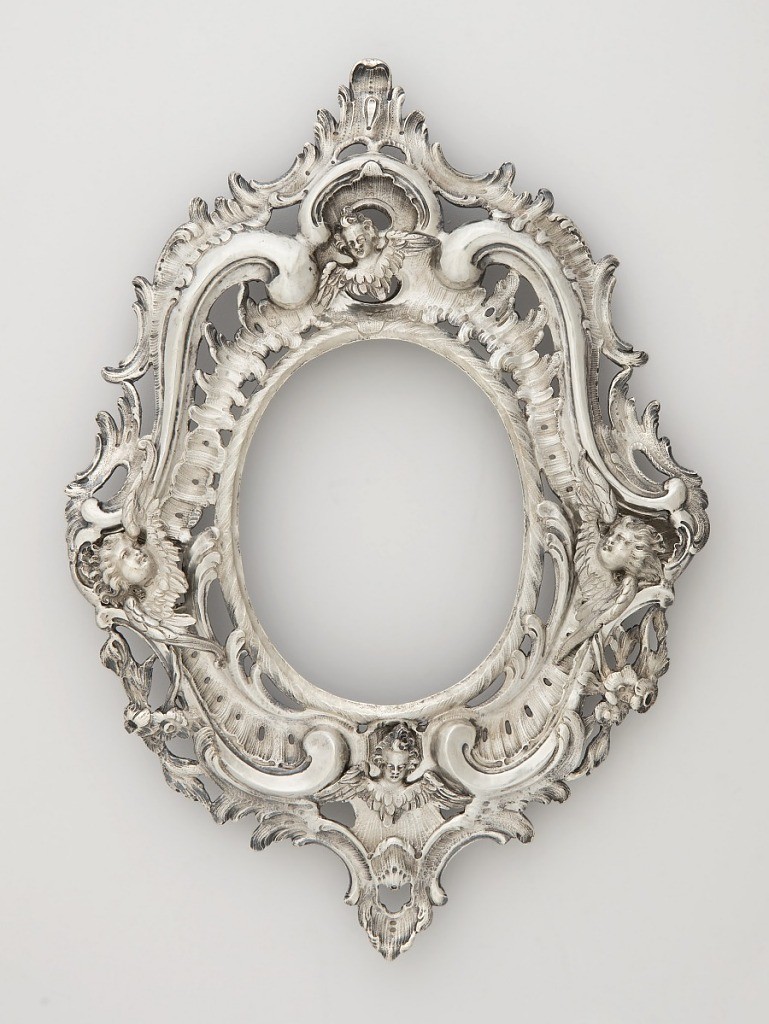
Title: Frame with Cherubs
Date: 1744
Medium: silver
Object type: frame
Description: Oval frame repoussé scroll work and for applied winged cherubs at top bottom, left and right. Four long screws that attach cherubs to frame project from reverse.